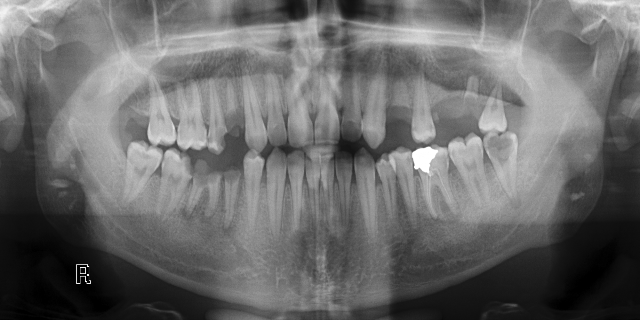
adult